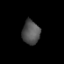
Tissue: prostate
Cell type: T cells
Senescence score: 0.3222
Nuclear area (px): 417
Mean DAPI intensity: 80.978